Question: I'm attempting to use CSS in order to make a sumbit button containing an image. Here's the code:
'''
<input type="submit" id="search" name="submit" alt="search" >
'''
'''
input#search{
background:url(../search-icon.png);
background-repeat: no-repeat;
width:40px;
height:40px;
}
'''
This returns this submit button, but I don't want the word 'submit' or the gray square box to appear.

If anyone could suggest what the problem might be, it would be greatly appreciated.
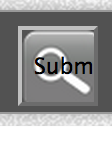
Answer: The gray box is caused by a default border being added to the submit buttons. Whereas the submit text is the default value for the button.
HTML:
'''
<input type="submit" id="search" name="submit" alt="search" value="">
'''
CSS:
'''
input#search {
background:url(../search-icon.png);
background-repeat: no-repeat;
width:40px;
height:40px;
border: 0;
}
'''